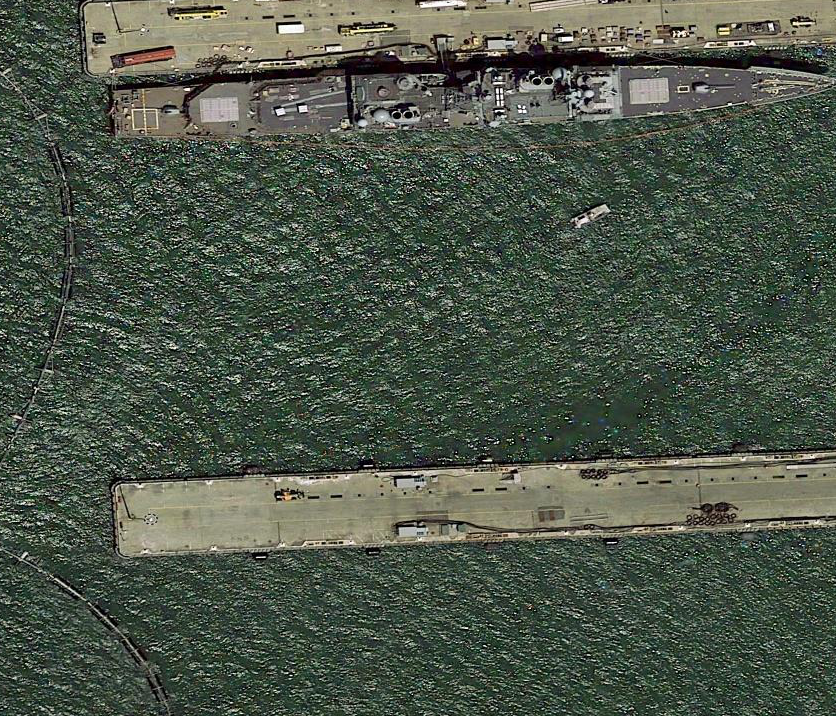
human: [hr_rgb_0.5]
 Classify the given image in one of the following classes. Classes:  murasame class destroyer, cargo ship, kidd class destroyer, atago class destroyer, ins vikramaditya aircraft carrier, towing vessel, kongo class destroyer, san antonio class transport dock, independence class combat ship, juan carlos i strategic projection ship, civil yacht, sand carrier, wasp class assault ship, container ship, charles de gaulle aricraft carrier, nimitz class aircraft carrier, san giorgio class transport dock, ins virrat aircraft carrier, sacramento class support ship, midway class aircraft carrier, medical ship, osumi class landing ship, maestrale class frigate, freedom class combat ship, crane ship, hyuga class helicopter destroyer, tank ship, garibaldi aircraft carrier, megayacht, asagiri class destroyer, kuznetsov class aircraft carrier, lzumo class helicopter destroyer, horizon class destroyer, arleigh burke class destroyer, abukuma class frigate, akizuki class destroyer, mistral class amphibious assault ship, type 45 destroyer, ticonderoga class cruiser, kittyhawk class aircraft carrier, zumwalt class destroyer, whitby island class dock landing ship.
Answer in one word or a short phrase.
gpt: Ticonderoga class cruiser